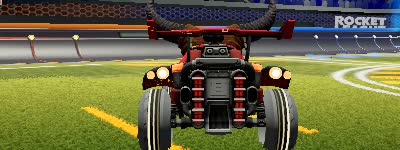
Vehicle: octane